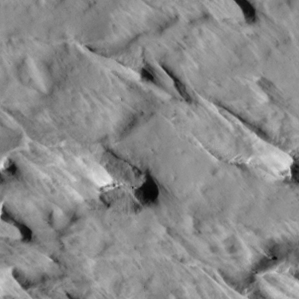
Label: non_frost